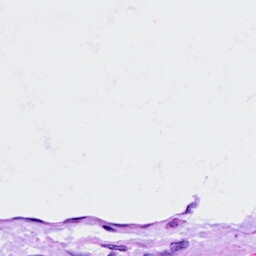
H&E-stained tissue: Ovarian